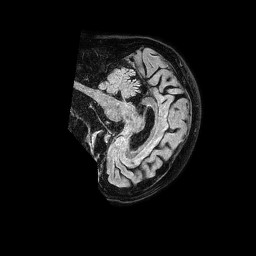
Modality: FLAIR
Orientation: sagittal
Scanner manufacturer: philips
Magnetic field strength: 1.5 T
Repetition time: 4.8 s
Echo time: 0.3 s